Field crop: maize
Growth stage: 2
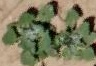
Species: chenopodium